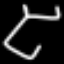
Label: bed